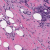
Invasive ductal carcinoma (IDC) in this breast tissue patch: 0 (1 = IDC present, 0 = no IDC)